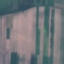
Land use / land cover class: AnnualCrop